Question: I am preparing a layout for a blog and need to make a slideshow more or less as follows:

I'm already able to do a lot via CSS, but I have a problem! The images only activate when the mouse hovers over the 'div', but I need the image to be activated, or better, be colored, when hovering over the image link.
Could someone help me out with this?
Take my code via BOOTPLY
<URL>
I do not know if I do this via CSS or only via JavaScript. I even tried to do more via JavaScript but do not know much about it.
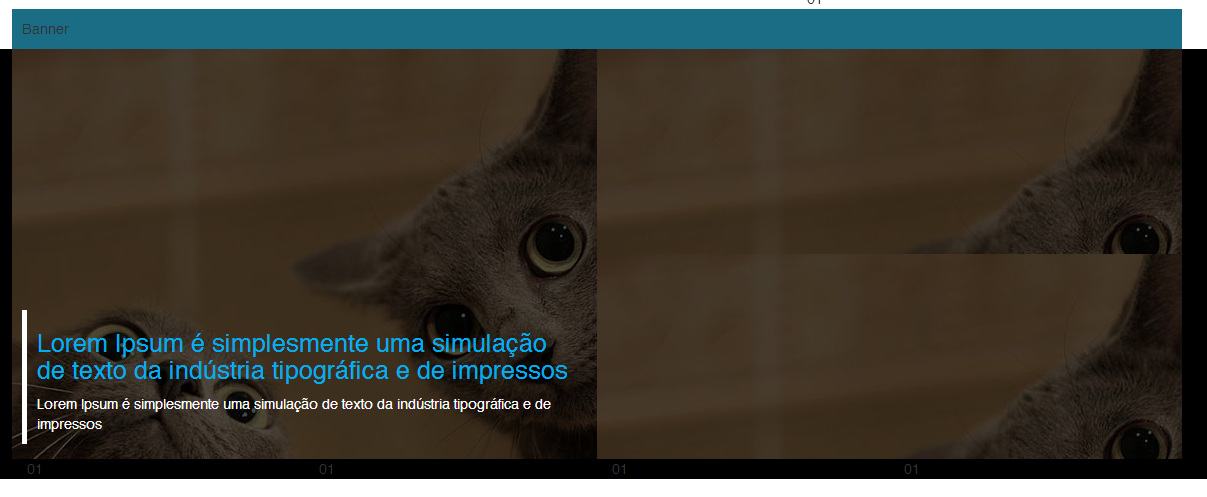
Answer: You need to use the pseudo-class ':hover' on the parent of the image and text. This will change the opacity of the image when you hover over any child of that element.
Change this
'''
.img-box-feature:hover{opacity:1;}
'''
to this
'''
[class*="box-"]:hover .img-box-feature{opacity:1;}
'''
<URL>
Also, I suggest you change the classes from 'box-um', 'box-dois', and 'box-tres' to just 'box'. Then you can use '.box:nth-child()' or '.box:nth-of-type()' to target a specific one.